Question: I have a problem in JavaScript to repeat a same tr after,when i click the td elements.
My html code bellow:
'''
<table id="tabl2" class="table time-table table-bordered table-striped budrow">
<thead>
<tr>
<th class="cal-head">Rates</th>
<th class="cal-head">Start date</th>
<th class="cal-head">End date</th>
</tr>
</thead>
<tr>
<td>
<input type="number" readonly placeholder="Rates">
</td>
<td>
<input type="text" readonly id="start" placeholder="Start date">
</td>
<td>
<input type="text" class="datepicker" name="enddate" placeholder="End date">
</td>
</tr>
'''
I tried with this js but failed:
'''
$('.budrow').click(function(){
$(this).find('tr').append('<tr> <td></td> <td></td> <td></td> </tr>');
});
'''
Please help me.
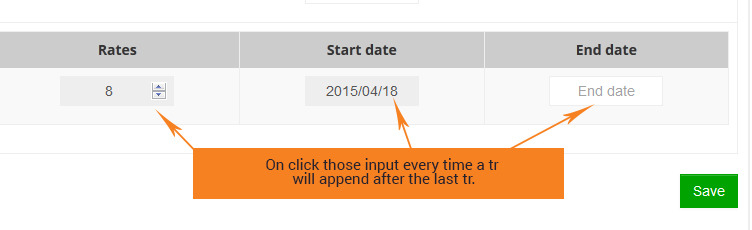
Answer: Try to use:
'''
var $table = $('#tabl2');
$table.click(function(e){
var $tr = $(e.target).closest('tr');
if (($tr.parent().prop("tagName") != 'THEAD') && $tr.is(":last-child"))
$tr.after($tr.clone());
});
'''
<URL>.